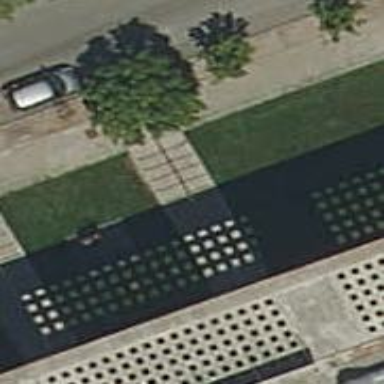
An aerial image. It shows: Bicycle parking area with stands.